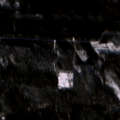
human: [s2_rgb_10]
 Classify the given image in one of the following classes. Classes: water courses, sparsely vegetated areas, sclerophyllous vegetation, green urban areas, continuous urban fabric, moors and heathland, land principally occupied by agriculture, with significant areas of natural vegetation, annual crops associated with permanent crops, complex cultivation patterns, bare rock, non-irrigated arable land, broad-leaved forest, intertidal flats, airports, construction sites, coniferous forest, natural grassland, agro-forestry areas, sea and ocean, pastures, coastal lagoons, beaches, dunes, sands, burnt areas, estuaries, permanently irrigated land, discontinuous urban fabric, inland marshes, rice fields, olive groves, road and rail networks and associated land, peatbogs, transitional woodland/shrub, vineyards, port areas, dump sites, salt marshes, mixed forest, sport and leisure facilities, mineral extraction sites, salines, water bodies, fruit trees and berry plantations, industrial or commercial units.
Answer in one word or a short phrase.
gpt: coniferous forest, mixed forest